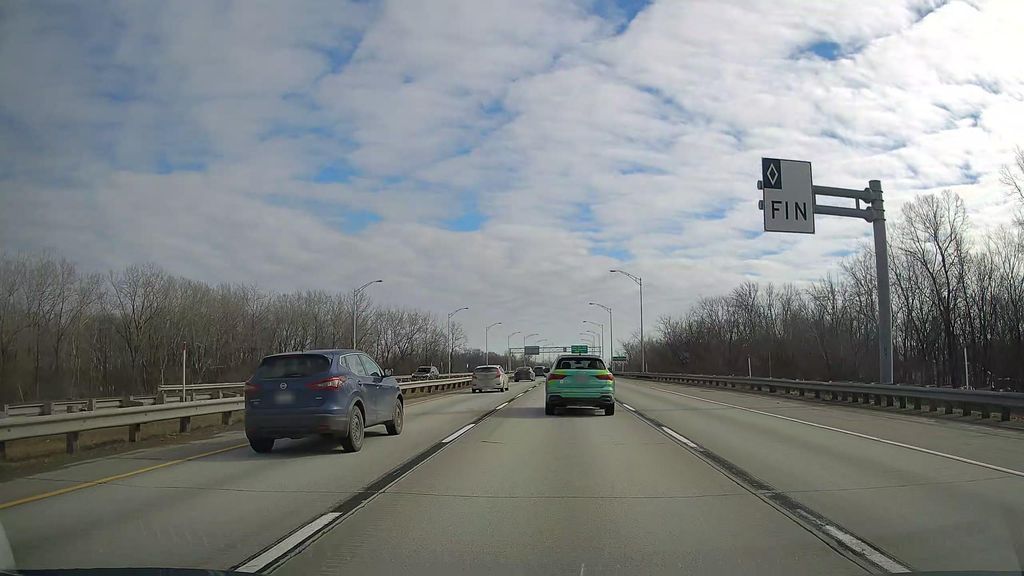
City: montreal